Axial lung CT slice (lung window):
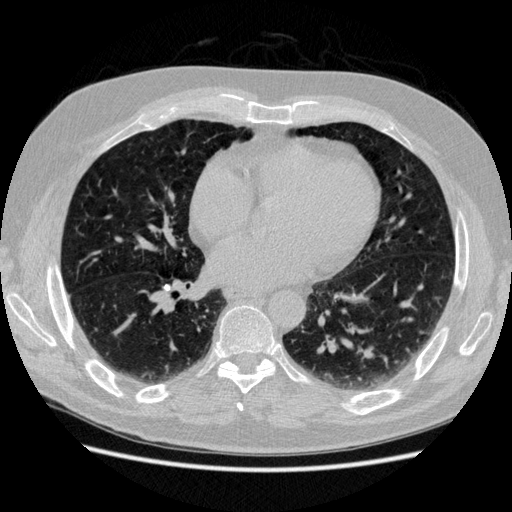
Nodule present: no